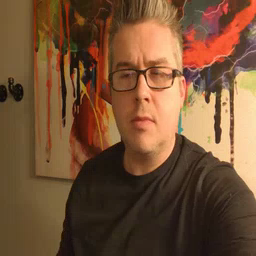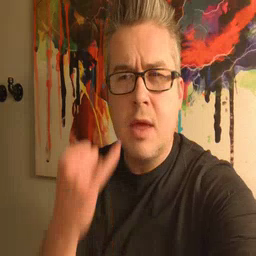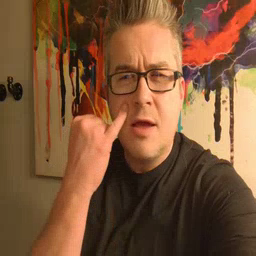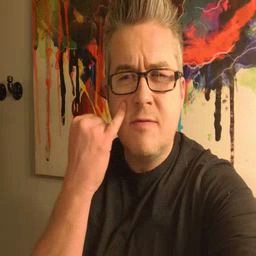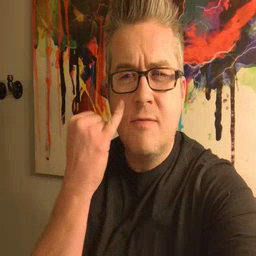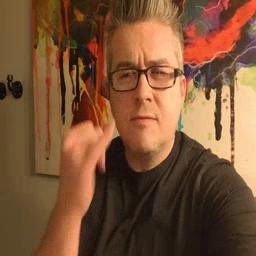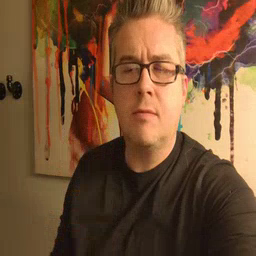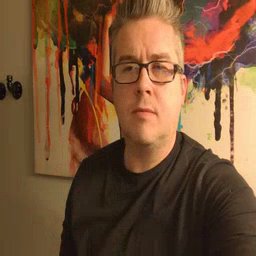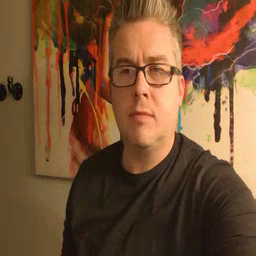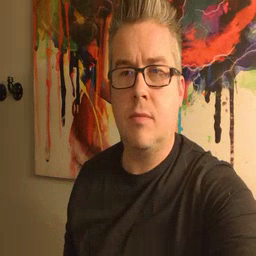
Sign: if